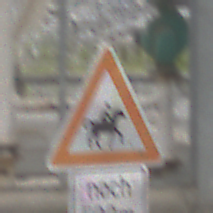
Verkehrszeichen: ReiterLinks
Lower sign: LaengeEinerStrecke3
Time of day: Midday
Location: Roofed (Special)
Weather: Overcast
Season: NotSpecified
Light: Natural